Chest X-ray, PA view. Patient: 35 years old, sex F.
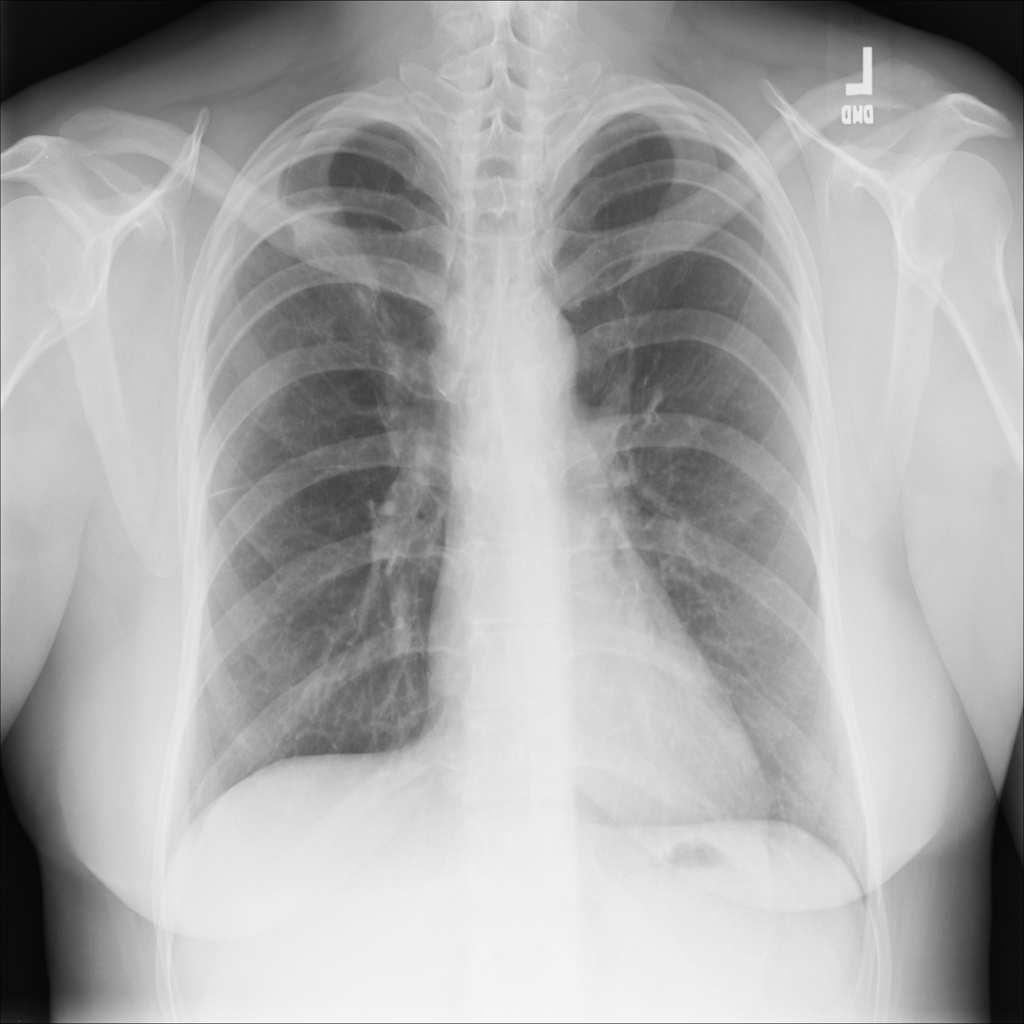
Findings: No Finding